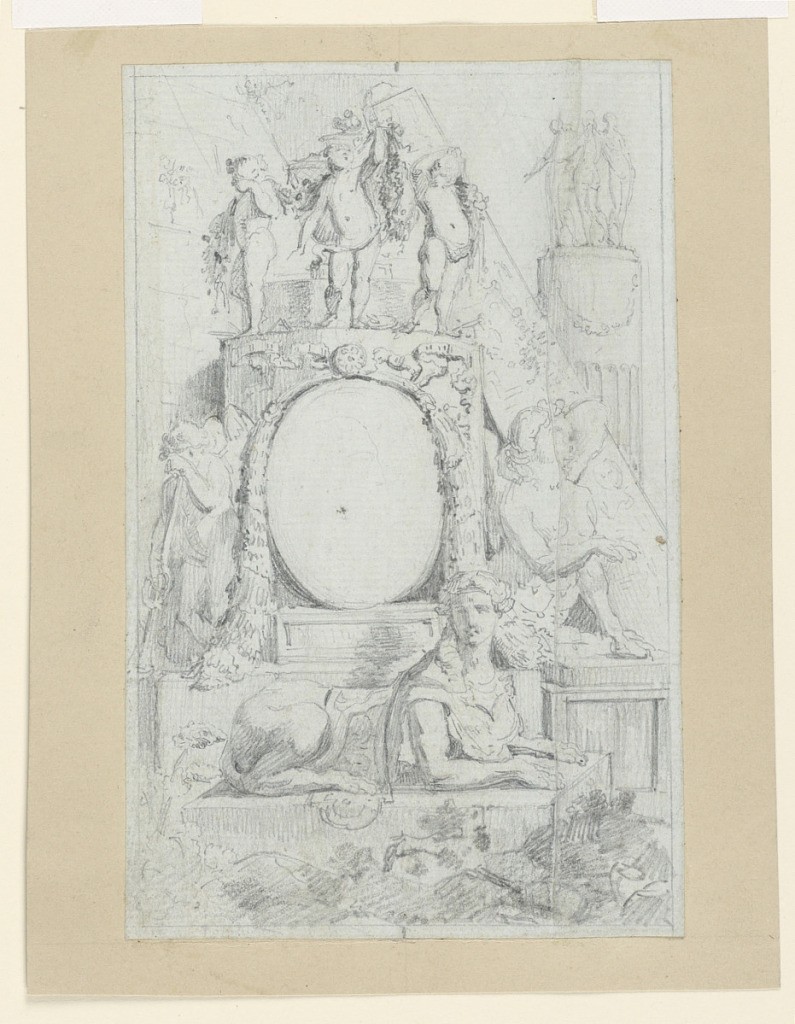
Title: Design for Medallion Portrait of Mauro Tesi, Surrounded by Architectural Ornaments, Frontispiece to the "Raccolta Di Disegni Originali Di Mauro Tesi..."
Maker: Count Cesare Massimiliano Gini, Italian, 1739 - 1821
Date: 1787
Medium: Graphite and black chalk on blue-gray laid paper, laid down on brown kraft paper
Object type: Drawing
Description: Vertical rectangle; The ovoidal medallion for the portrait, which is very slightly outlined hangs and stands in front of a piece of column flanked by a mourning putto and a sphinx; a statue of another sphinx is standing before the sepulchral monument; three children with a garland and an urn stand upon the column; parts of a pyramid, of an obelisk, and of a fluted column upon which the three Graces stand, are in the background. (RB '45) See CHM 1938-88-8525 related print, ''Portrait of Mauro Tesi (1730-1766), title page from Raccolta di desegni originali